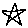
Label: star